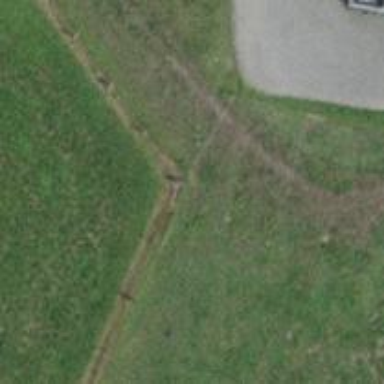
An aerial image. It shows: Fence is in the image.